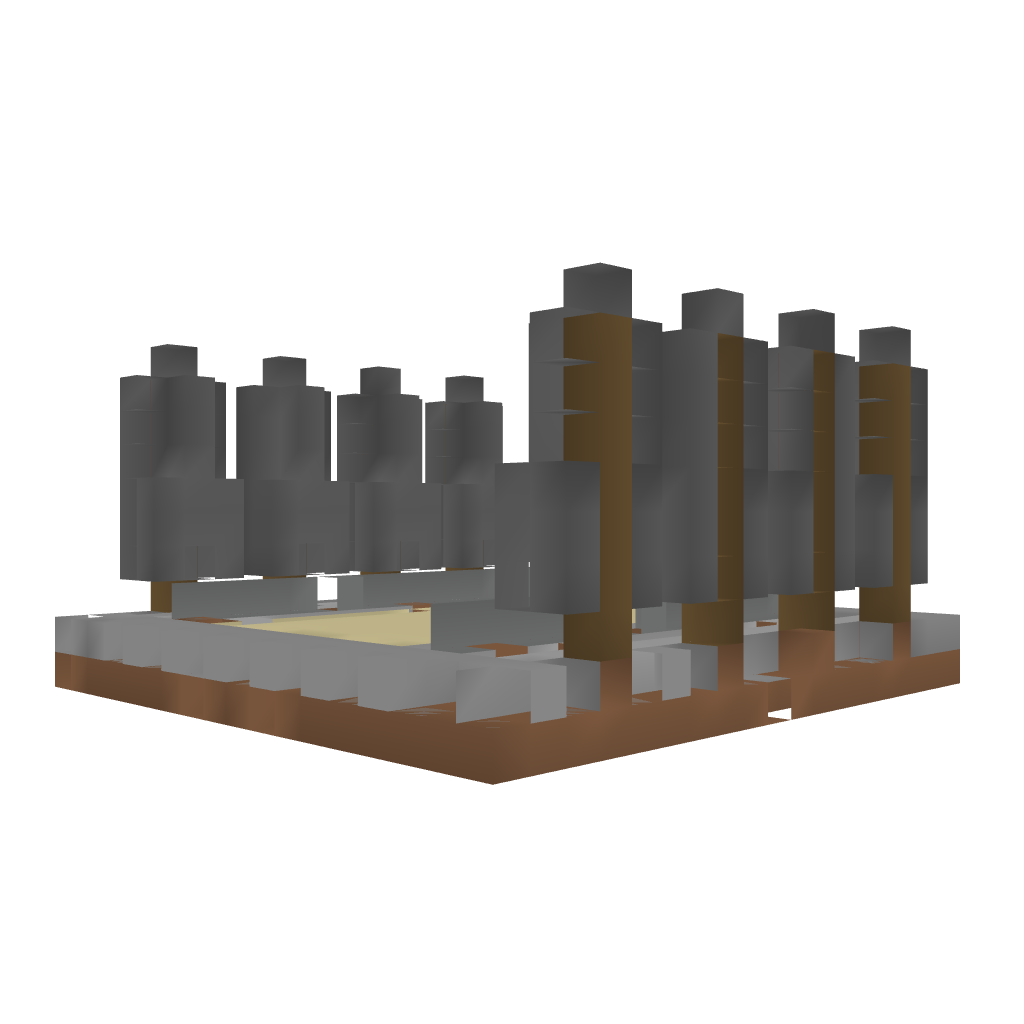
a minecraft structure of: Road / Route